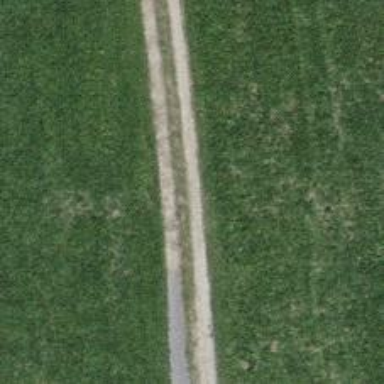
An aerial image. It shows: Gravel track road.